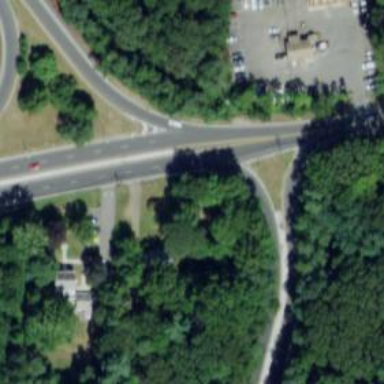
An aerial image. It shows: Junction.